Question: I want to implement Snake game with Atmega16 I following <URL> about one Button with interrupt But in Snake we need 4 button for our directions And I dont know how to handle this in Proteus ?
we have 3 external interrupt and 4 button I dont know what to do :(
Any help really appreciated
This is my last try but now it's not detect directions and always get into first condition of if-statement in my Interrupt and not check other conditions

Main :
'''
void main()
'''
{
'''
TCCR0=0X01;
DDRC=0XFF;
DDRB=0XFF;
DDRD|=(1<<PD0)|(1<<PD1)|(1<<PD7);
DDRD&=~((1<<PD2)|(1<<PD3)|(1<<PD4)|(1<<PD5)|(1<<PD6));
DDRA=0xFF;
pos=1;
position();
right();
while(1)
{
no_inp();
init_interrupts();
}
'''
}
And here my interrupt :
'''
ISR (INT0_vect){
sss=0;
if((PIND&(1<<PIND3))&& status!=3)
{
right();
status=1;
}
else if((PIND&(1<<PIND4))&& status!=4)
{
up();
status=2;
}
else if((PIND&(1<<PIND5))&& status!=1)
{
left();
status=3;
}
else if((PIND&(1<<PIND6))&& status!=2)
{
down();
status=4;
}
else
{
no_inp();
}
'''
}
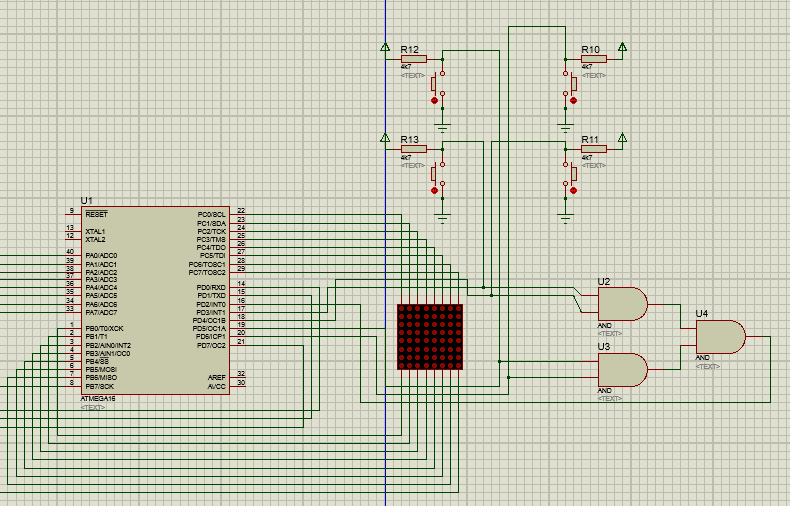
Answer: You always end up in the first condition because you use "active low" logic for your buttons, but you check if the bit is HIGH. However, when not pressed, your button inputs are pulled HIGH. So just invert your if-condition and check if the respective pin is LOW (actually pressed) instead.